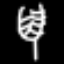
Label: leaf